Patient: sex M, age 78
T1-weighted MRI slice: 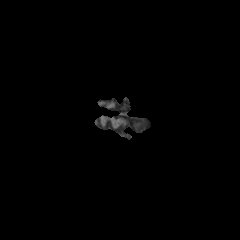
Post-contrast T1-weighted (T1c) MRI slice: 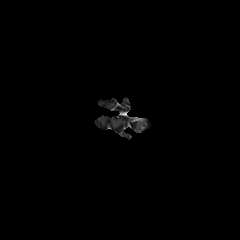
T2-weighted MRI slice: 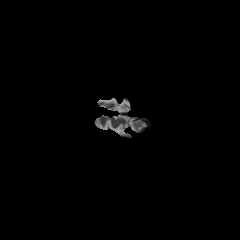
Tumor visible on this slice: no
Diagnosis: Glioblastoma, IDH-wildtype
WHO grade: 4